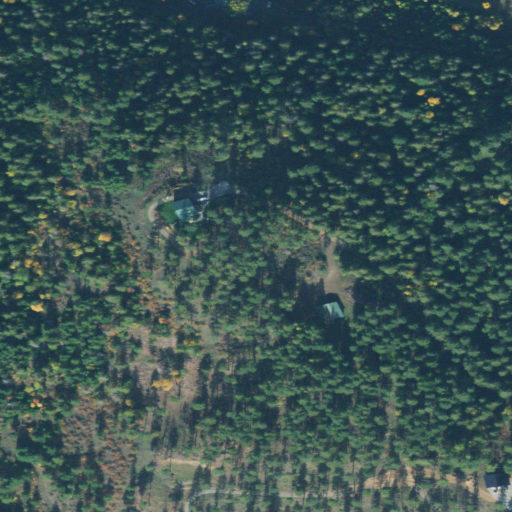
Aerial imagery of mountain in Idaho named Sunnyside Mountain containing evergreen forest, open development, and shrub